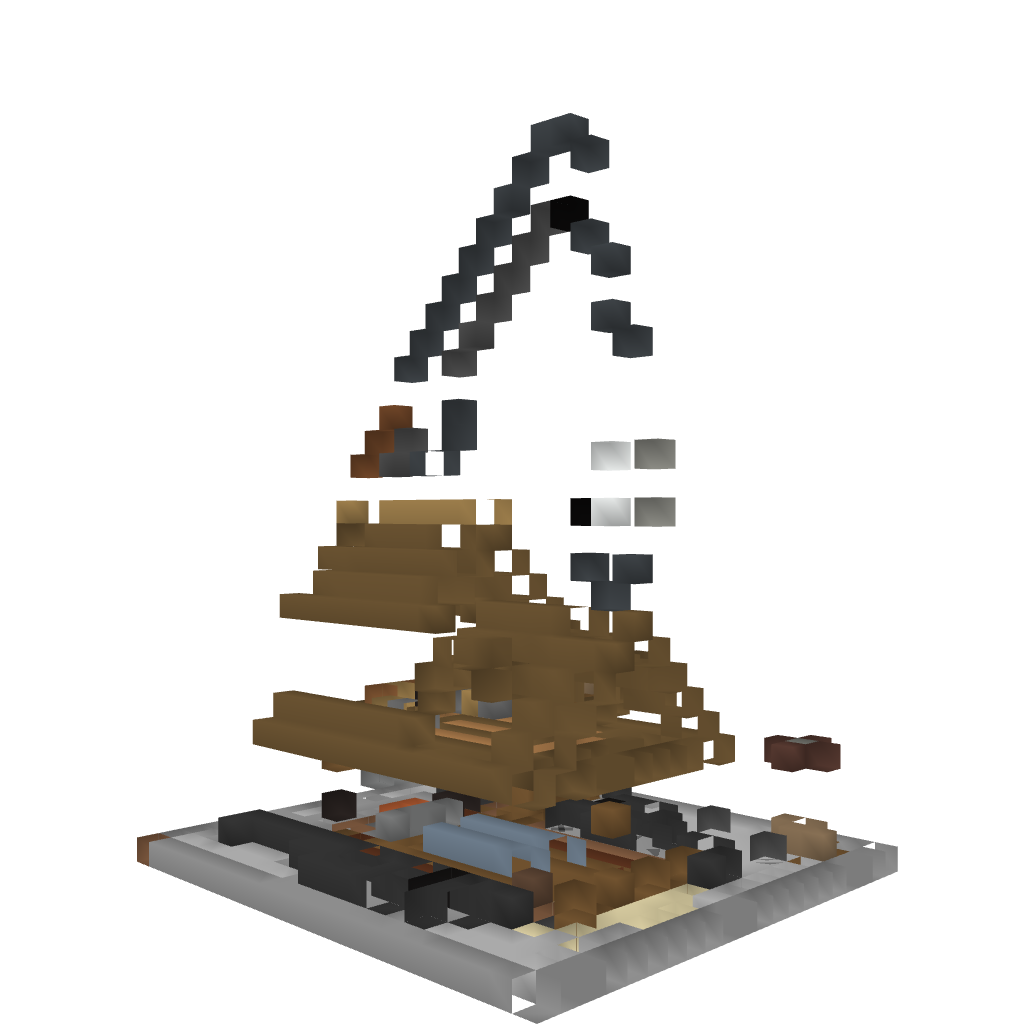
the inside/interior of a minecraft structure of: Fishing lodge